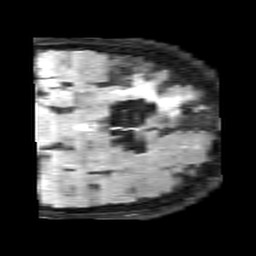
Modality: FLAIR
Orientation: coronal
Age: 70
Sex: female
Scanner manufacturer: siemens
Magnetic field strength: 3 T
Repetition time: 9 s
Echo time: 0.099 s